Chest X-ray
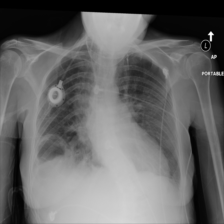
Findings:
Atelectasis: negative
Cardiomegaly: negative
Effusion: negative
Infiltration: negative
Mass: negative
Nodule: negative
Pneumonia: negative
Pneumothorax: negative
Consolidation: negative
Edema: negative
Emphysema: negative
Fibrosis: negative
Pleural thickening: negative
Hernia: negative